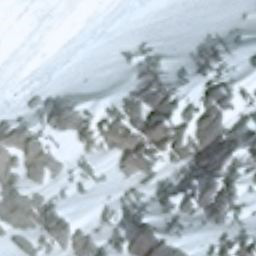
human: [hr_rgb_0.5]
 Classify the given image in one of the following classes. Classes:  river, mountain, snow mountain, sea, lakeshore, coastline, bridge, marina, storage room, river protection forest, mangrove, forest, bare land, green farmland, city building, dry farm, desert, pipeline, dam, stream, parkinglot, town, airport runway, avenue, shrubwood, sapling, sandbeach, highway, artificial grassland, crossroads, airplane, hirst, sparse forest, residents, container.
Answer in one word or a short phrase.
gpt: snow mountain